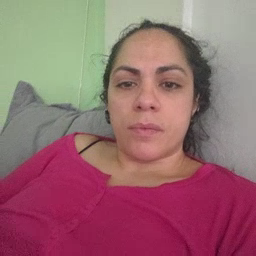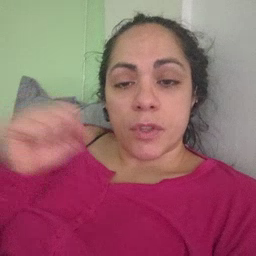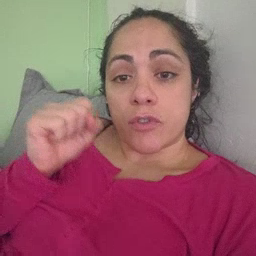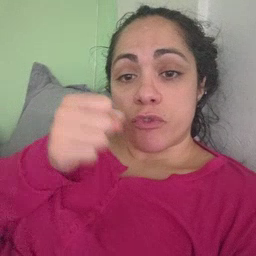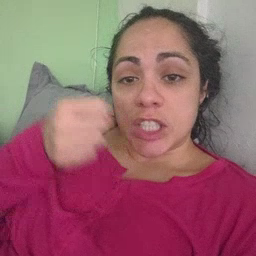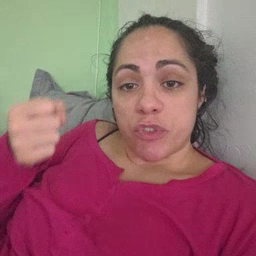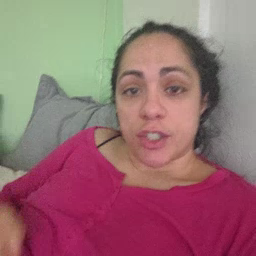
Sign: refrigerator